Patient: sex F, age 26
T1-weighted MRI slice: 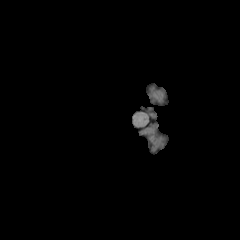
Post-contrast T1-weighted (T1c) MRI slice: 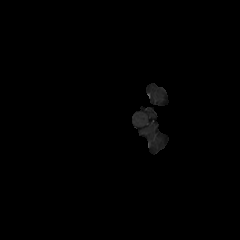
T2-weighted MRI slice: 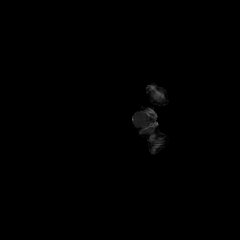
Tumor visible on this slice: no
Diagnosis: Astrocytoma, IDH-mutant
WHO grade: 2